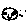
Label: smiley face